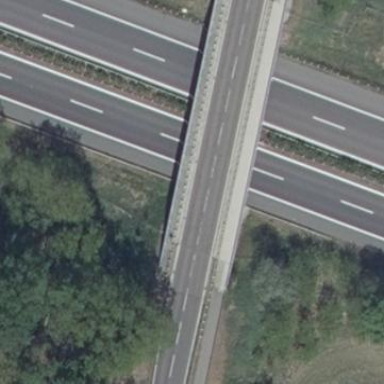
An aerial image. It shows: Man-made bridge.